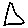
Label: triangle